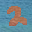
Label: 2